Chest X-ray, PA view. Patient: 48 years old, sex F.
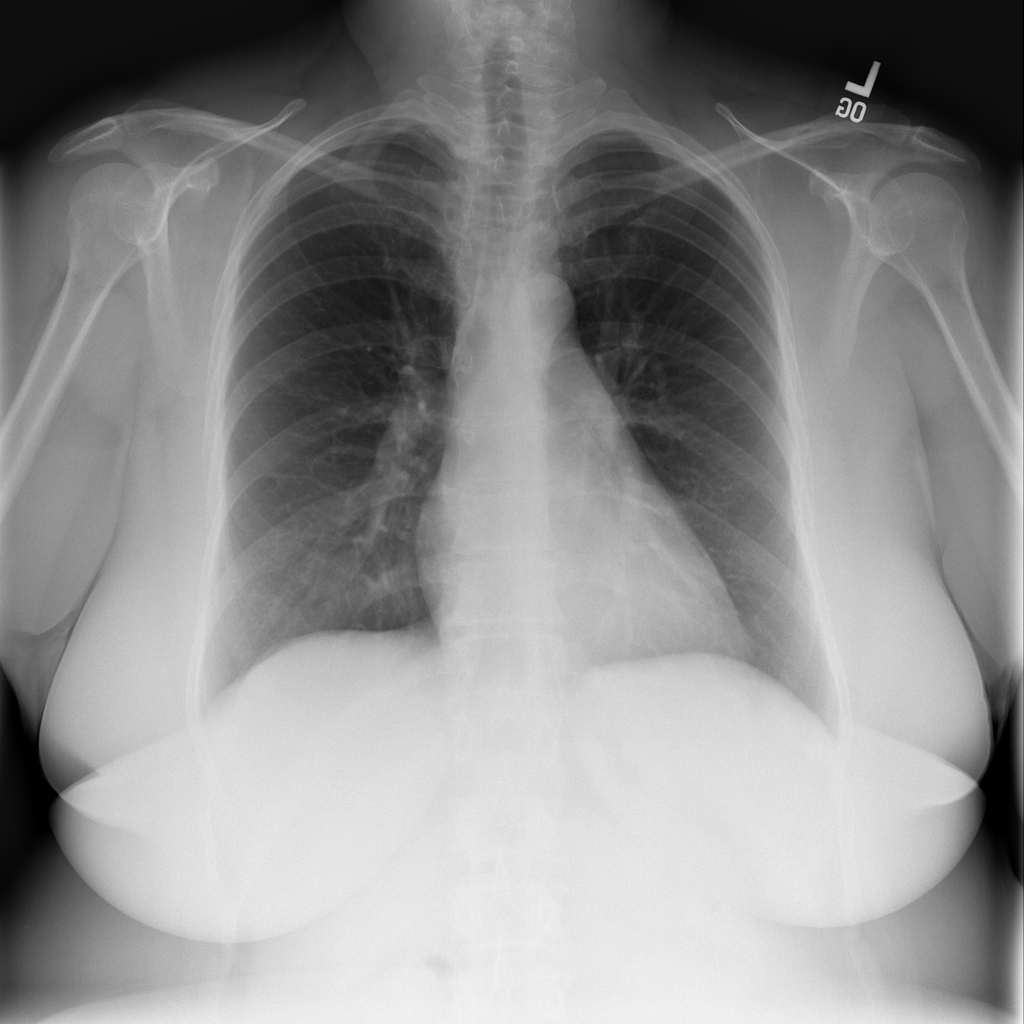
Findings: No Finding